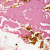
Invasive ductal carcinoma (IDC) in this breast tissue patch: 0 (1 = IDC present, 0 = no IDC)